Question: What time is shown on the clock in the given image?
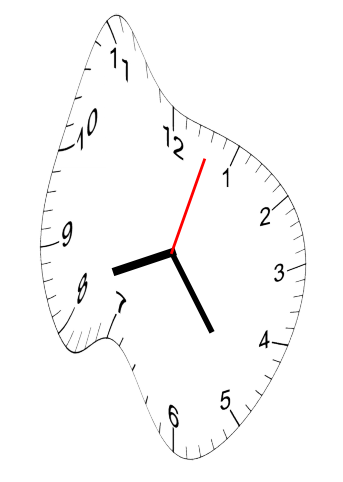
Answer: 08:24:03